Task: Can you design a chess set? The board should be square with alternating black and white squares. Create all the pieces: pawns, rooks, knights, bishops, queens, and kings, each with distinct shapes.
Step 3238:
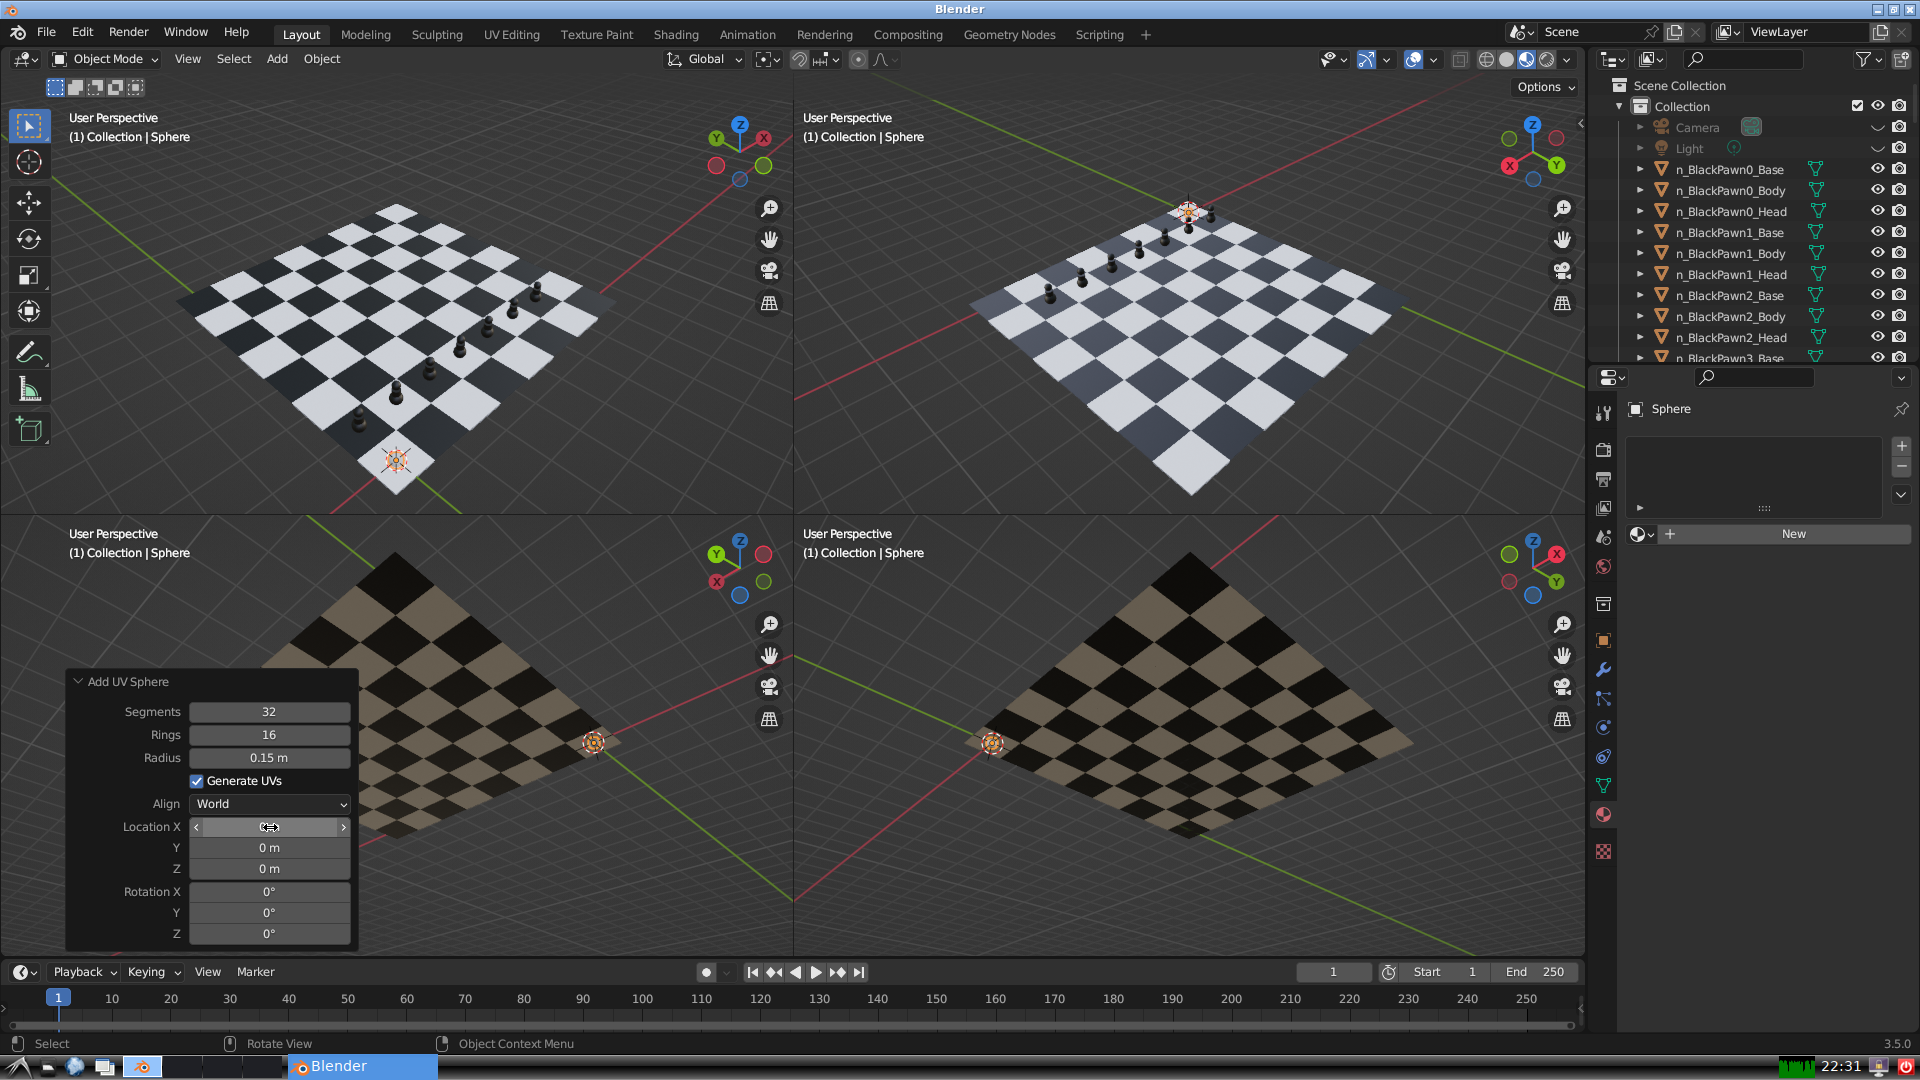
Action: click: no